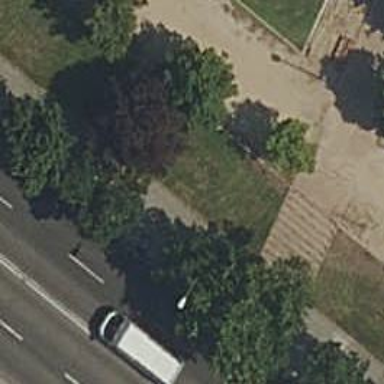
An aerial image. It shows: Garden with kerb barrier.